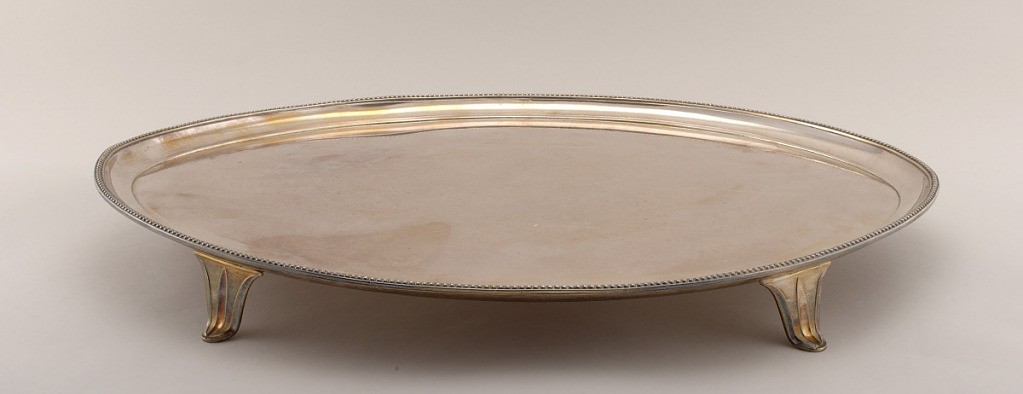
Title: Salver
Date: ca. 1800
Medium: copper, silver, tin
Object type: salver
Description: Oval, with applied up-curved rim, beaded at edge; four strap feet each stamped with losenge motif; underside of tray tinned.